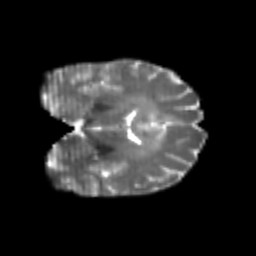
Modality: T2w
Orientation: coronal
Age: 25
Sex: female
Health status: healthy
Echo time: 0.074 s